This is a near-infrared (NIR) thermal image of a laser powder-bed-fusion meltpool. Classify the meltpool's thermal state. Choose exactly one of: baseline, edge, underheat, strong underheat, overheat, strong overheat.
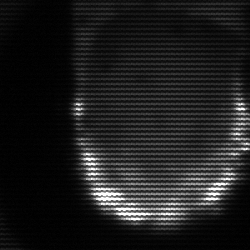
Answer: baseline